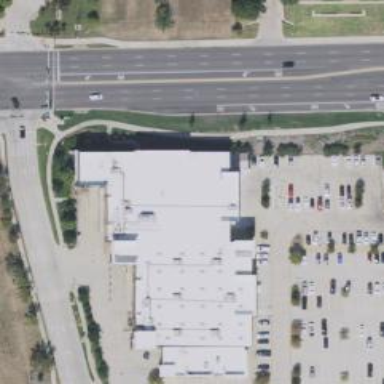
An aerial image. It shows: Retail building.